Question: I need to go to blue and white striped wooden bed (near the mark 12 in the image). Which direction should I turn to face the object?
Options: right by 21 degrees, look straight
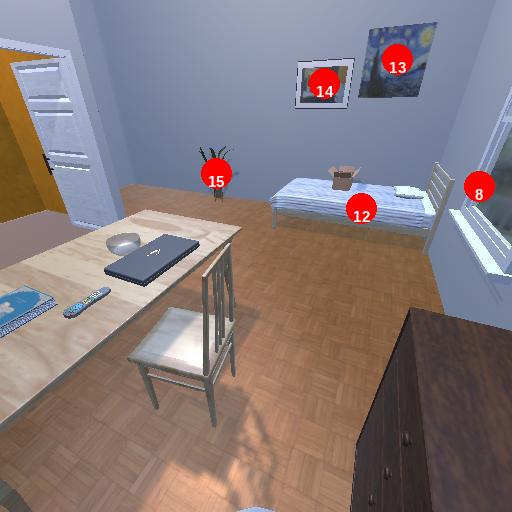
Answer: right by 21 degrees